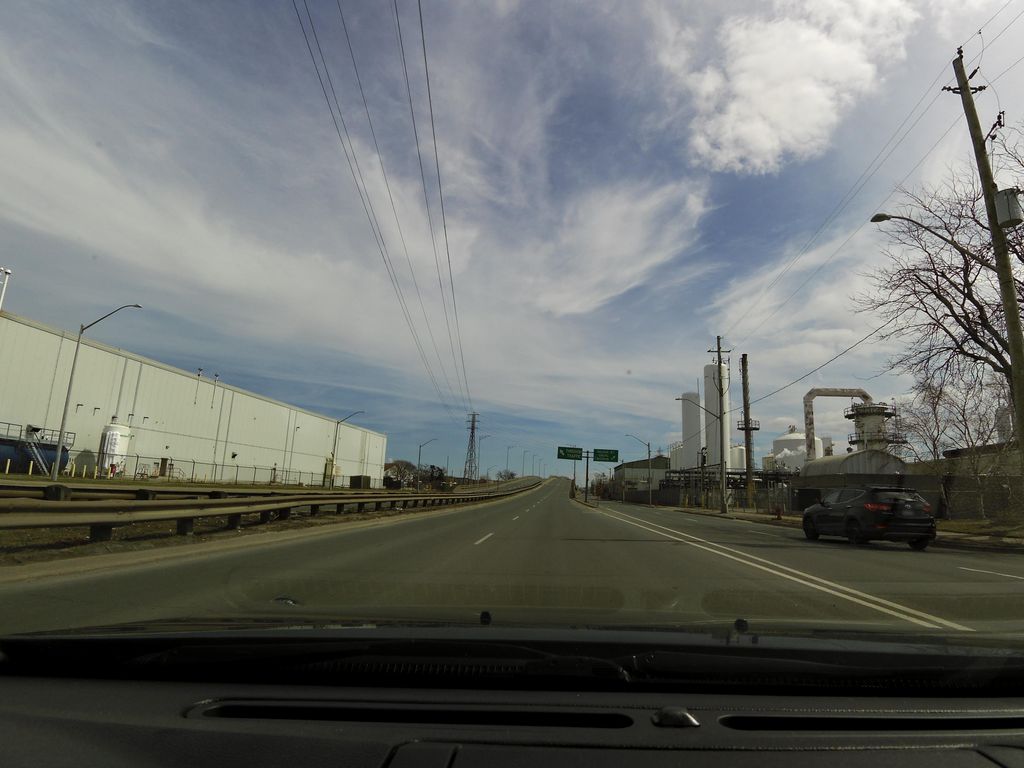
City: hamilton